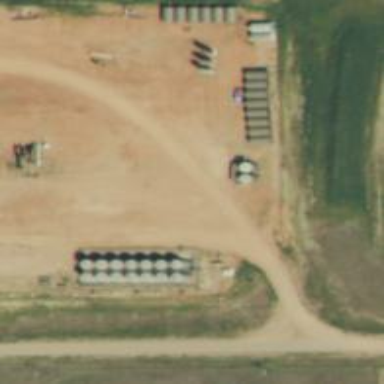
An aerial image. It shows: Storage tank with man-made structure.